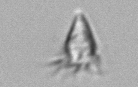
Label: Paratontonia_gracillima